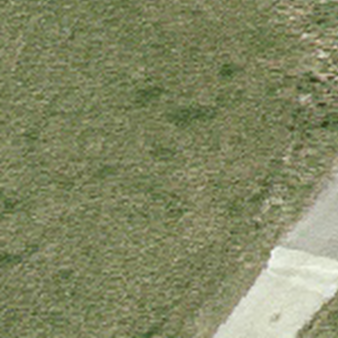
Label: other